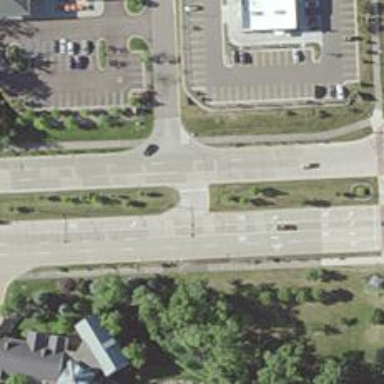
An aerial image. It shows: Secondary link road.